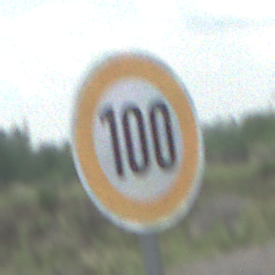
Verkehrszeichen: Geschwindigkeit100
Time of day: MorningAfternoon
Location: Outdoor (Nature)
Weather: PartlyCloudy
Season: NotSpecified
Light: Natural